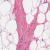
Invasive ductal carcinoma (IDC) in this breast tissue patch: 0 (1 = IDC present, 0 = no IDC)